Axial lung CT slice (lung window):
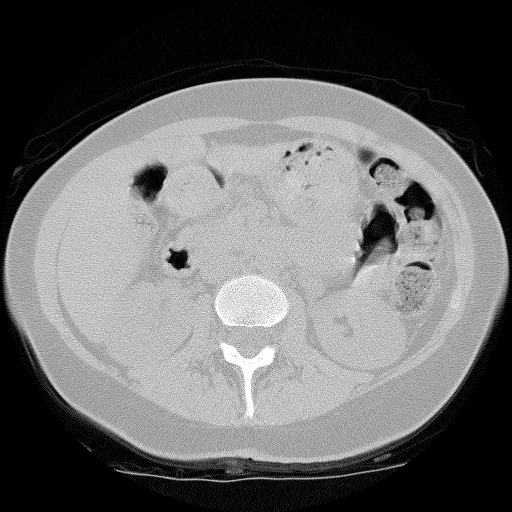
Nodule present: no